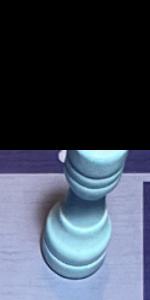
Label: Rook_White